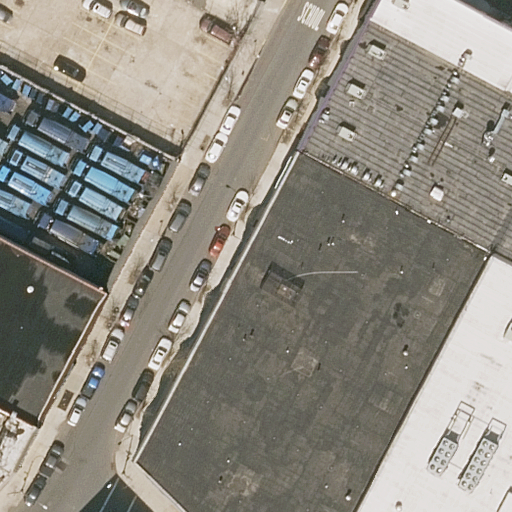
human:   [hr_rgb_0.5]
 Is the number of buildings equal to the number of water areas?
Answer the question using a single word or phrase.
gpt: no

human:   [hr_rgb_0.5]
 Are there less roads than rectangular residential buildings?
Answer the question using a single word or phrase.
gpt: yes

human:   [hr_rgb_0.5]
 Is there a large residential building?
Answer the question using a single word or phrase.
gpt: yes

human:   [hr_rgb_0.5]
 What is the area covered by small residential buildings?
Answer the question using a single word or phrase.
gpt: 118m2

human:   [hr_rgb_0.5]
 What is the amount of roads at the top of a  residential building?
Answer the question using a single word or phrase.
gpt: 0

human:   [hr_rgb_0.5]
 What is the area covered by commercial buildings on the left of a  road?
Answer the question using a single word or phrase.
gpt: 0m2

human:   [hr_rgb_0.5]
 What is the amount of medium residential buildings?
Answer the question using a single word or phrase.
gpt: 0

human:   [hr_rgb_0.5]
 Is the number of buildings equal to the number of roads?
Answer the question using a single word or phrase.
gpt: no

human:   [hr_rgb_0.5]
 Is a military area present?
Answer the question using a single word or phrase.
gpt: no

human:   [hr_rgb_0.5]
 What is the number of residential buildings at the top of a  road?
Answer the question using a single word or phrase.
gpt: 4

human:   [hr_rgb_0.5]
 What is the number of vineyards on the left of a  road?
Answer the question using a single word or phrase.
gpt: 0

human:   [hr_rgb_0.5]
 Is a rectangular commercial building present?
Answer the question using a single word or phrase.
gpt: no

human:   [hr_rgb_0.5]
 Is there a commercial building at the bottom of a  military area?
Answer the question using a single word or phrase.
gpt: no

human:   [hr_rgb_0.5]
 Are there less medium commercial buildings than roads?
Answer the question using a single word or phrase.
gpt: yes

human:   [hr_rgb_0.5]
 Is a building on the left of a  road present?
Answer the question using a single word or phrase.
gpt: yes

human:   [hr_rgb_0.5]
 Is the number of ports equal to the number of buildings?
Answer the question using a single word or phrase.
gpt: no

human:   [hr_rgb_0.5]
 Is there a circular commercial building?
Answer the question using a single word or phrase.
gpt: no

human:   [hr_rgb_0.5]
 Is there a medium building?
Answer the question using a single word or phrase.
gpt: no

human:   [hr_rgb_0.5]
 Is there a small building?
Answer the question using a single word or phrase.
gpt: yes

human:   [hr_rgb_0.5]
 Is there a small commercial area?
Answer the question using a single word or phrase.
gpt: no

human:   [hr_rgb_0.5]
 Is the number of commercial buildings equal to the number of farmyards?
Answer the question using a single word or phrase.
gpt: yes

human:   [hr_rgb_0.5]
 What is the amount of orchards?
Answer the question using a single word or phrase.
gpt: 0

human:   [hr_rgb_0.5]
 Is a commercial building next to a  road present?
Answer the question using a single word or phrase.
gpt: no

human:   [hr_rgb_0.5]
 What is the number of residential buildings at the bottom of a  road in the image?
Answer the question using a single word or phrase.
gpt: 2

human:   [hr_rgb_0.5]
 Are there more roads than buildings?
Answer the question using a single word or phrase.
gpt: no

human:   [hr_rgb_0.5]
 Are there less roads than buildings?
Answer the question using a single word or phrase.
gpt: yes

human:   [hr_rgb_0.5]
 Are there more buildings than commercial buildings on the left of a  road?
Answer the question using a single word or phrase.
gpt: yes

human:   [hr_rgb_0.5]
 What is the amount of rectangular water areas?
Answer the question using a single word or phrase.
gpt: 0

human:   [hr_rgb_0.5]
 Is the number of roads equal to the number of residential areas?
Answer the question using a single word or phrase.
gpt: no

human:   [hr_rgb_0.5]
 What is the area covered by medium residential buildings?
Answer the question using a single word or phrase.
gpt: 0m2

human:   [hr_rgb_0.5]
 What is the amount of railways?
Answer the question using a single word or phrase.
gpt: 0

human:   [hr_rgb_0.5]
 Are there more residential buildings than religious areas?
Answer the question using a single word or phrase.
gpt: yes

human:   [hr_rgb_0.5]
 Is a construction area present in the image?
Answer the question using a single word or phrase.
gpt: no

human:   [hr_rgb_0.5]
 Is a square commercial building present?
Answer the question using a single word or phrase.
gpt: no

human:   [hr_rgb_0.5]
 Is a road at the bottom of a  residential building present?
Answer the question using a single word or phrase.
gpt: yes

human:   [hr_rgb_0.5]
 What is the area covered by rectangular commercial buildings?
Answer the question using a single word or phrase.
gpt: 0m2